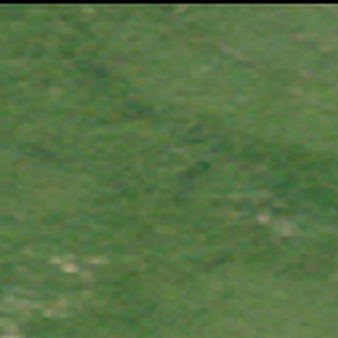
Label: other